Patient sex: M
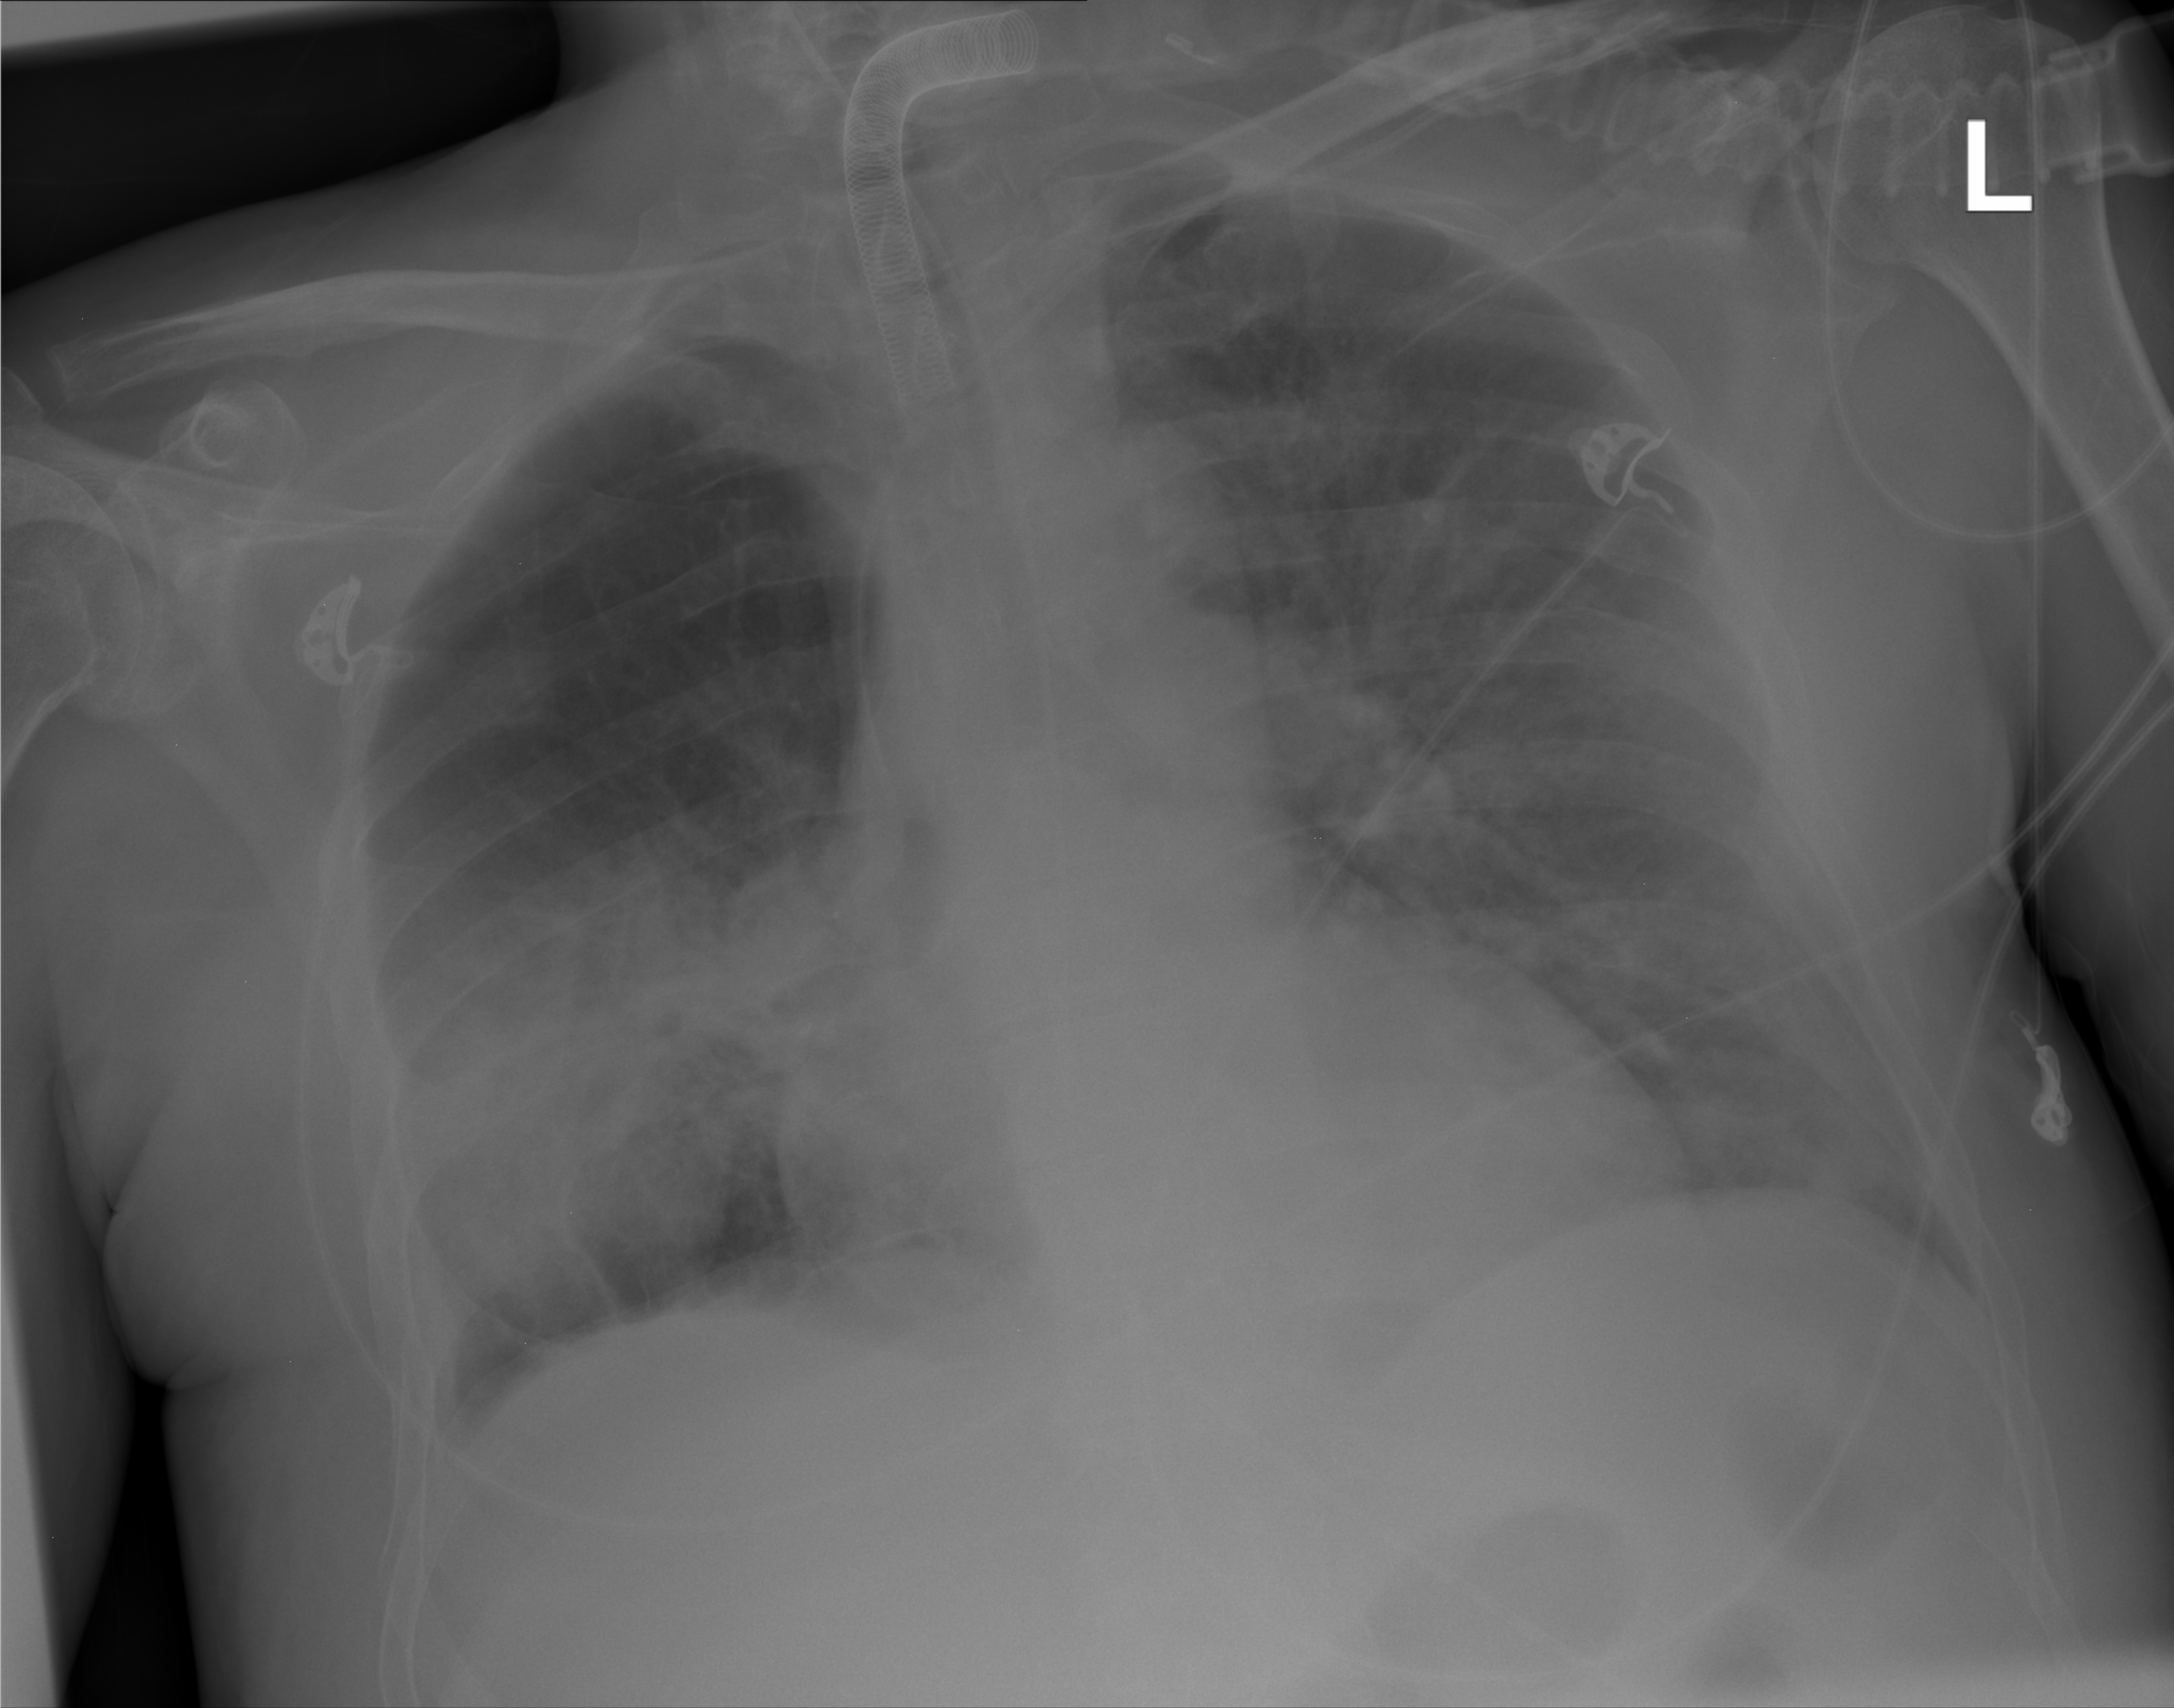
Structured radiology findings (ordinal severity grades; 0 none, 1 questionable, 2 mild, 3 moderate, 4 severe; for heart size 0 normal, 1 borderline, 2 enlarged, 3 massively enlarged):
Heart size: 0
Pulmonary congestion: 0
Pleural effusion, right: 2
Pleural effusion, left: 2
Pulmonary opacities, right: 3
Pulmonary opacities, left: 2
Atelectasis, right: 2
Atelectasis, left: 2